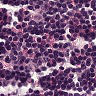
Metastatic tissue present: no